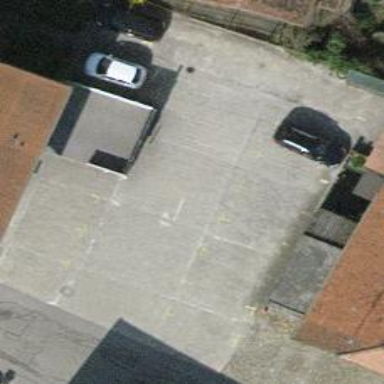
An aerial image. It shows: Parking area.